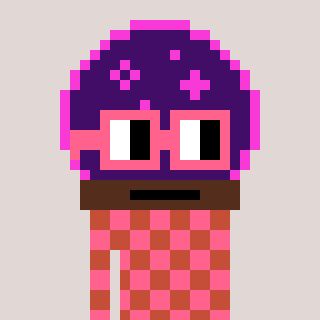
a pixel art character with square pink glasses, a crystalball-shaped head and a rust-colored body on a warm background